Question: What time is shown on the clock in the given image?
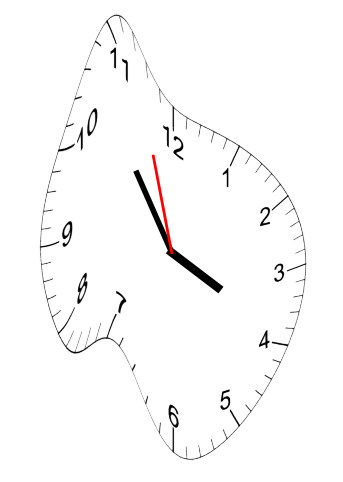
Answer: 03:53:57